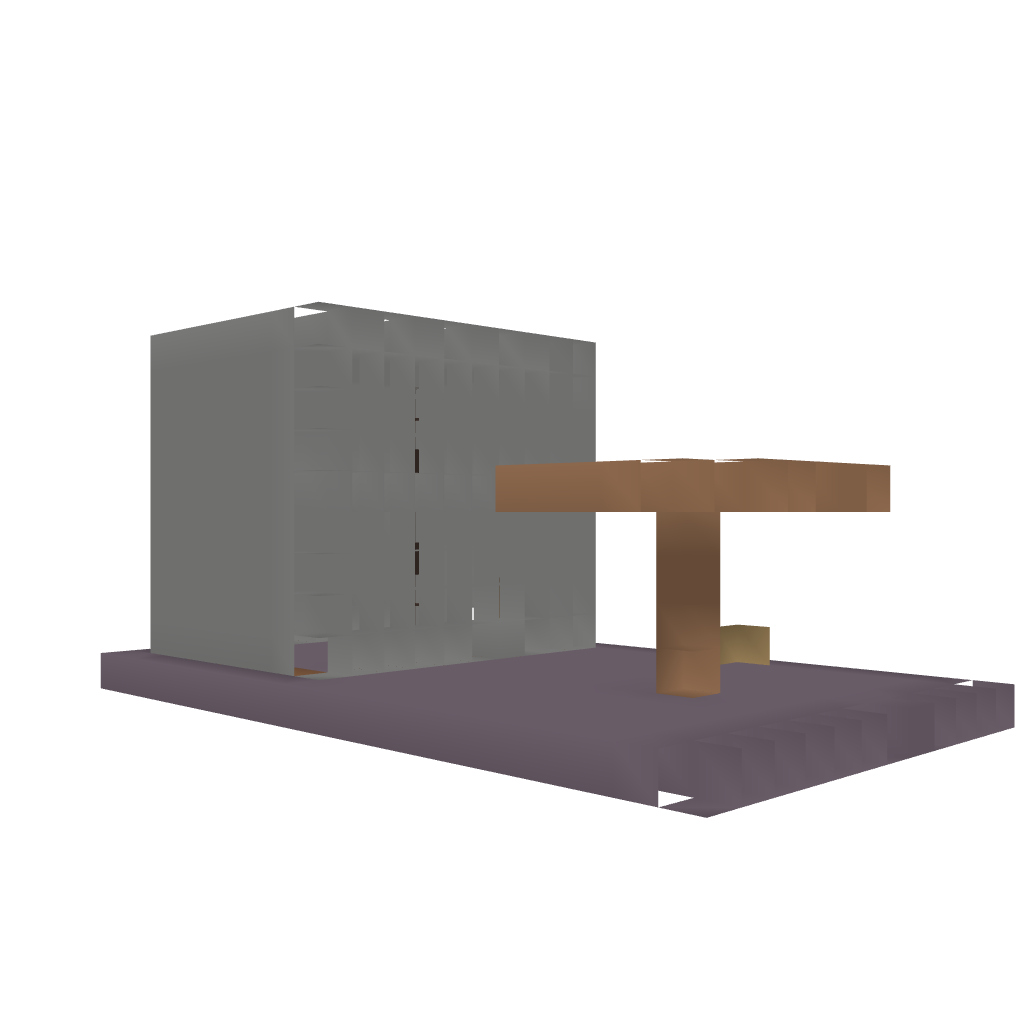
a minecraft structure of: Mooshroom brown house